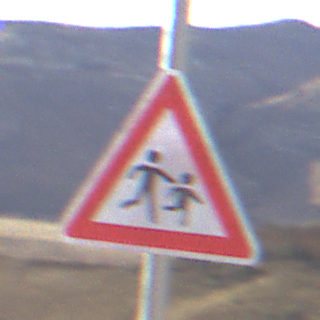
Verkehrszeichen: KinderLinks
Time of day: MorningAfternoon
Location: Outdoor (Nature)
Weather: PartlyCloudy
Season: NotSpecified
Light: Natural